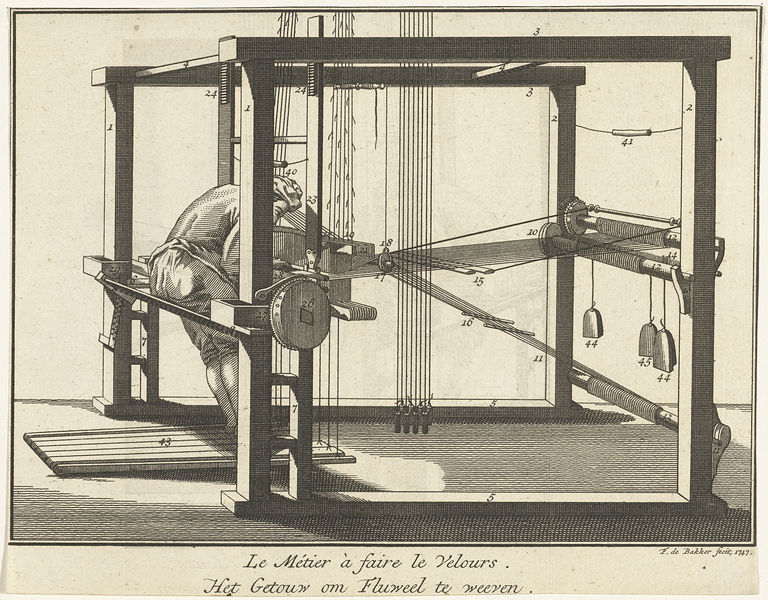
Titel: Man aan een weefgetouw
Künstler: Frans de Bakker
Standort: Amsterdam
Institution: Rijksmuseum
Schlagwörter: hat, white, black, old, print, wooden, wood, man, metal, stand, drawing, frame, fabric, sketch, french, design, plans, scale, bent, measurements, circle, cloth, woven, work, structure, worker, standing, wheel, equipment, tool, diagram, cube, make, machine, spinning, toil, weight, string, thread, strings, velocity, physics, mechanical, period, ropes, contraption, invention, weave, weaving, inventor, cowbell, loom, mechanism, pedal, pulley, construct, meter, velours, weaver, weights, weft, crank, mettier, lever, patent, technology, le metier a faire le velours, treadle, threads, 1747, springboard